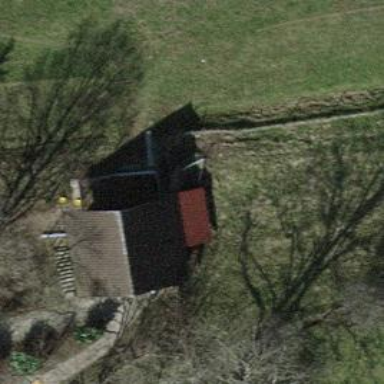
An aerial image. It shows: Fence.